A scalogram of one vibration snapshot from a rotating bearing is shown, computed with a continuous wavelet transform. Diagnose the bearing from this image, choosing from: normal, inner_race, outer_race, ball.
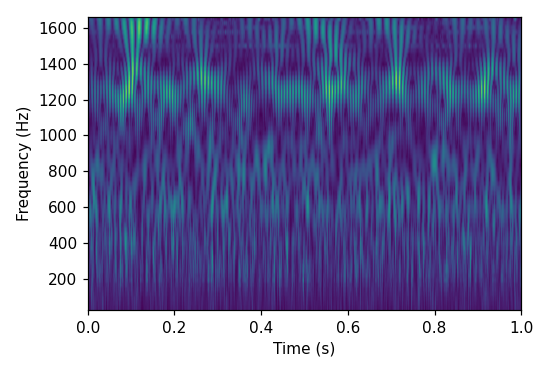
Answer: outer_race